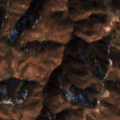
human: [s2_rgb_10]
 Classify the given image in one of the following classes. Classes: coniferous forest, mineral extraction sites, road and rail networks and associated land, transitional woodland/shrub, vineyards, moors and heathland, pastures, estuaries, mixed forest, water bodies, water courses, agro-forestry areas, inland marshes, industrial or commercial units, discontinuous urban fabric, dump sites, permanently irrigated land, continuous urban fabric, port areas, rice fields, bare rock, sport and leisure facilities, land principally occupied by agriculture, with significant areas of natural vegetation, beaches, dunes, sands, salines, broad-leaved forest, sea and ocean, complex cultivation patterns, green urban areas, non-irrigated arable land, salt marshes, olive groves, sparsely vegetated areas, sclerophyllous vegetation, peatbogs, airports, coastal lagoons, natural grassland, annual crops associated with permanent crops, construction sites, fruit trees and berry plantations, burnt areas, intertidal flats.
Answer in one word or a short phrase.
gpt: pastures, broad-leaved forest